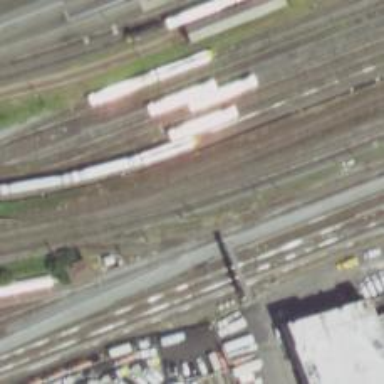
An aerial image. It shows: Railway track.